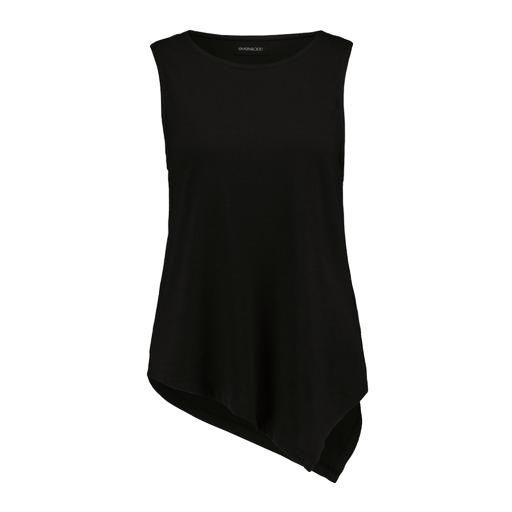
black asymmetric tank, black curved hem tank top, black sleeveless high-low top only macy, white background